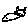
Label: cat